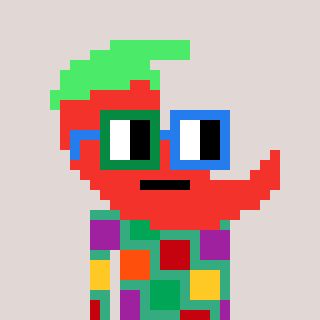
a pixel art character with square green and blue glasses, a chilli-shaped head and a teal-colored body on a warm background